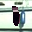
Label: 1